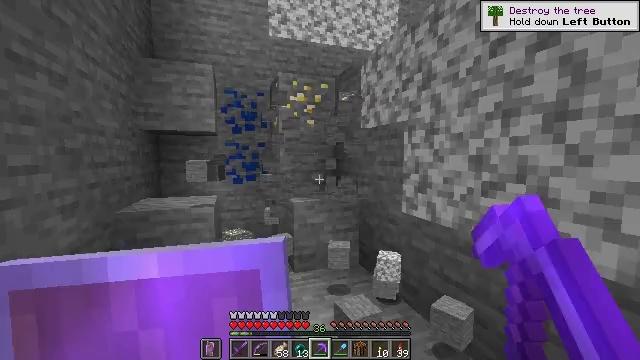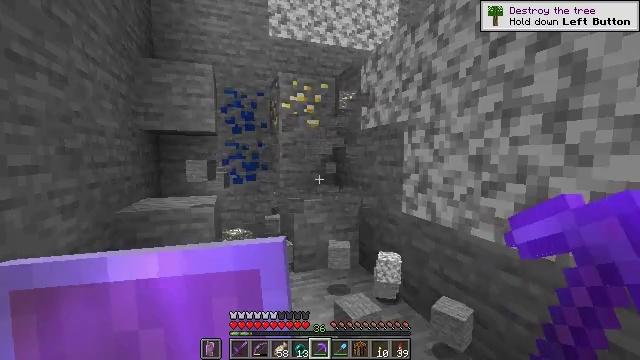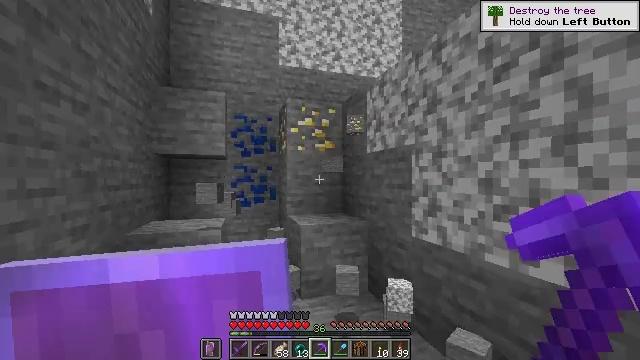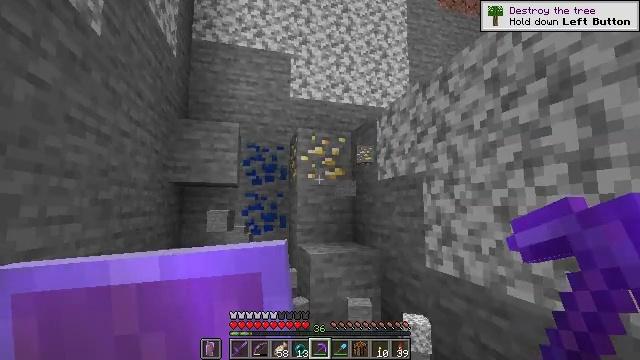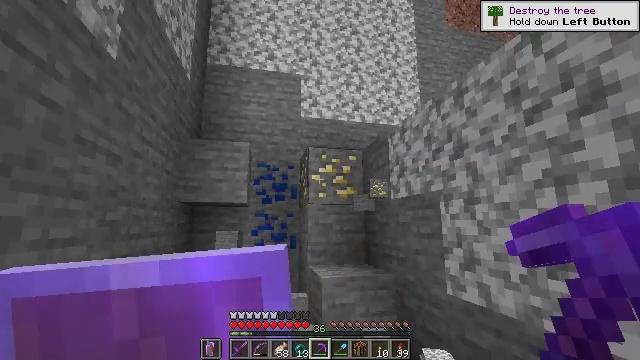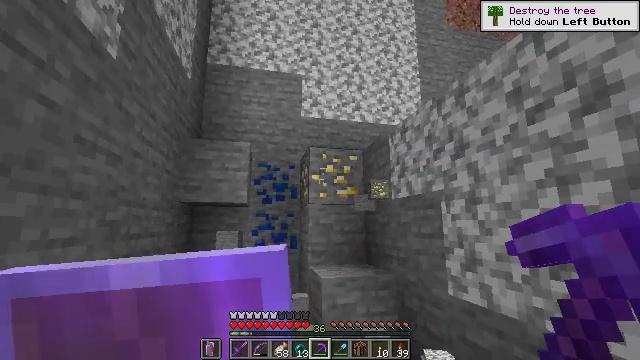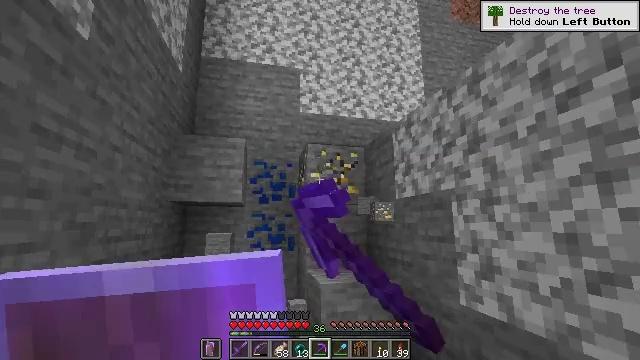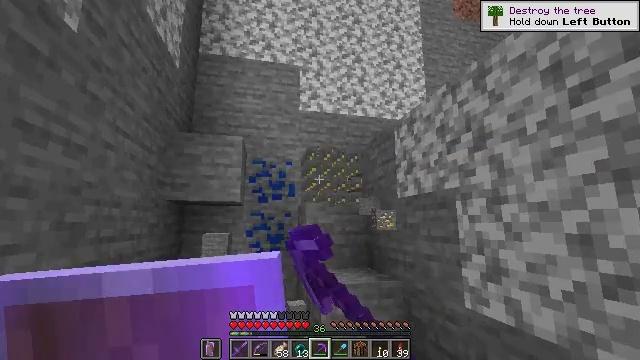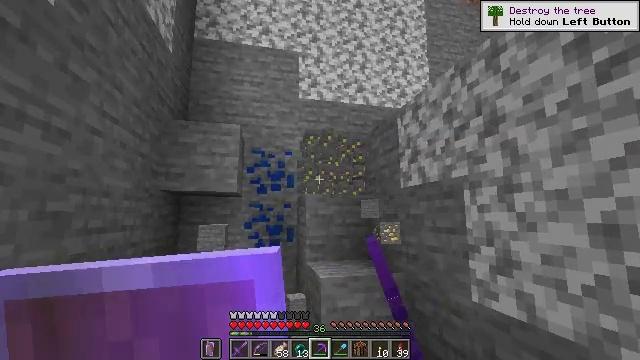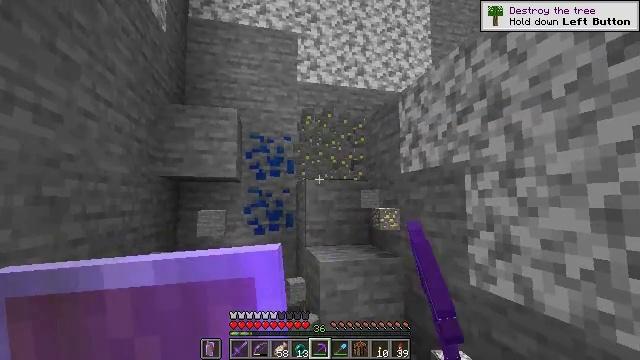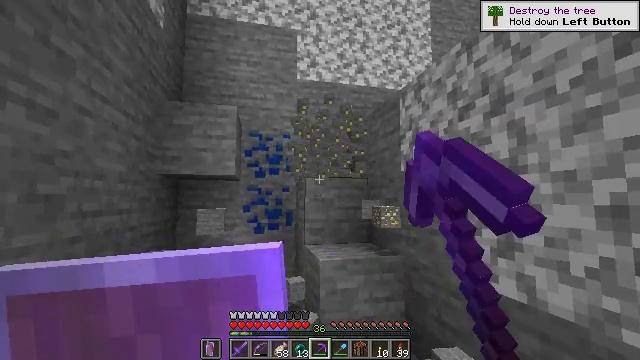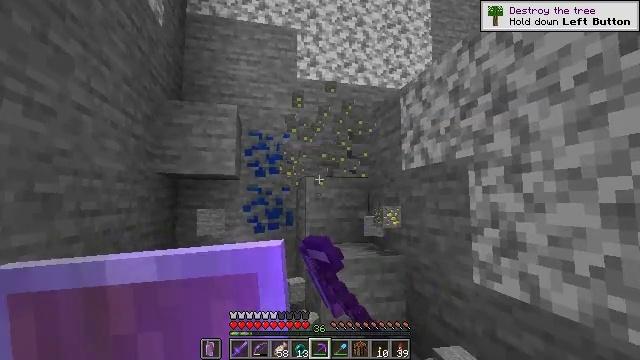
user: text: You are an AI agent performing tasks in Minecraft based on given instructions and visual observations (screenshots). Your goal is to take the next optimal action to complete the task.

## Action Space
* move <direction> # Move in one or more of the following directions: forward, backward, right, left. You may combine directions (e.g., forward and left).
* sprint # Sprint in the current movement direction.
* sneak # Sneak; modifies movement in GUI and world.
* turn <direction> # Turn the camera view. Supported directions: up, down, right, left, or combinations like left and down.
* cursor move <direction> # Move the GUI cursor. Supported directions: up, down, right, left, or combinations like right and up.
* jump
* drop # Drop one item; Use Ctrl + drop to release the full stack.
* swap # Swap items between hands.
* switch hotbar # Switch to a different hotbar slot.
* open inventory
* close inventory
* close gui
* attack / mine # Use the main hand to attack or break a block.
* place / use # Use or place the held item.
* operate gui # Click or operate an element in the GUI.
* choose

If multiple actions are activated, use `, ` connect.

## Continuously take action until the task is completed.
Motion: motion action
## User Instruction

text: Find and mine the gold ore.
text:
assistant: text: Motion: attack / mine
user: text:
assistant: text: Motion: turn left and up, attack / mine
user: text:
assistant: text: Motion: turn left and up, attack / mine
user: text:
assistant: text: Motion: move forward, turn left and up, attack / mine
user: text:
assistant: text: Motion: move forward, attack / mine
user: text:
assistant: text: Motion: move forward, attack / mine
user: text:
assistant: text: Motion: attack / mine
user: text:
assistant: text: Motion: turn down, attack / mine
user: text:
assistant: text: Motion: turn down, attack / mine
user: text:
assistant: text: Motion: attack / mine
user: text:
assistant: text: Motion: attack / mine
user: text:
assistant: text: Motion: attack / mine